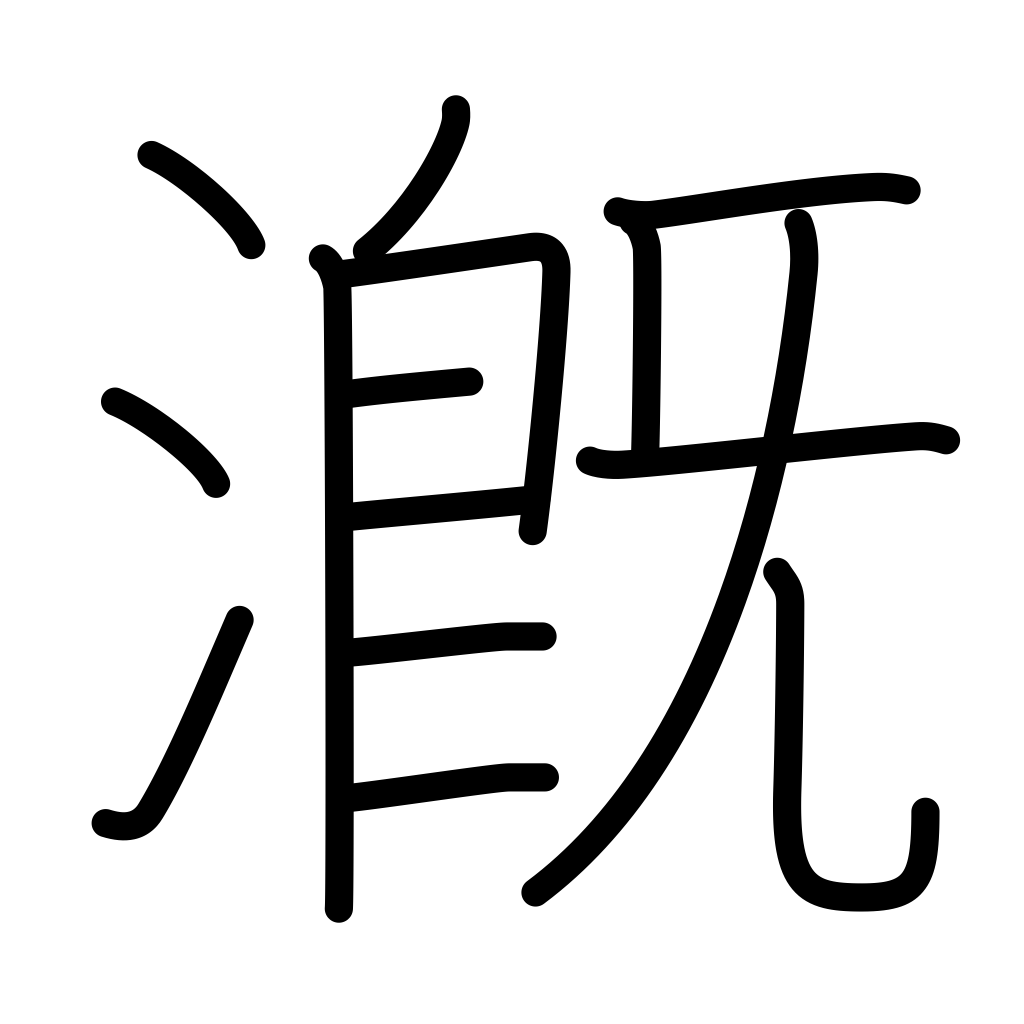
Meaning: pour